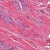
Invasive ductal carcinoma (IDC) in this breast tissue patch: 0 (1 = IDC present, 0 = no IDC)